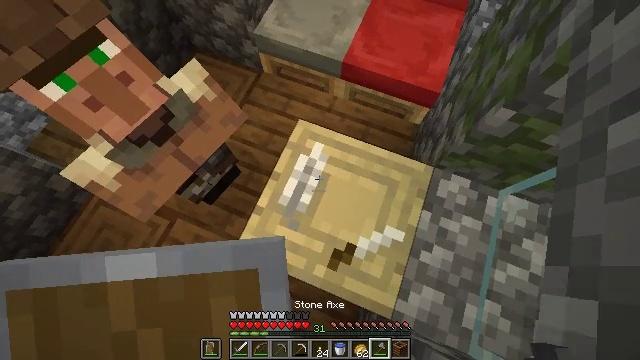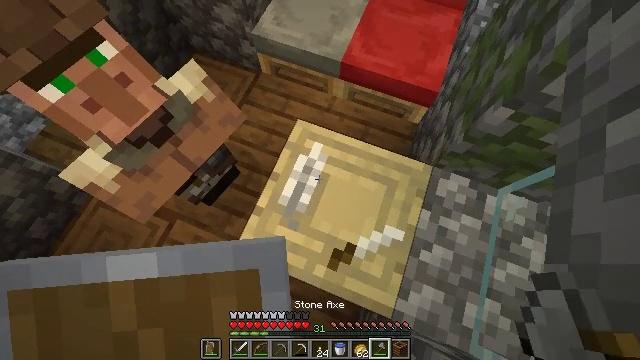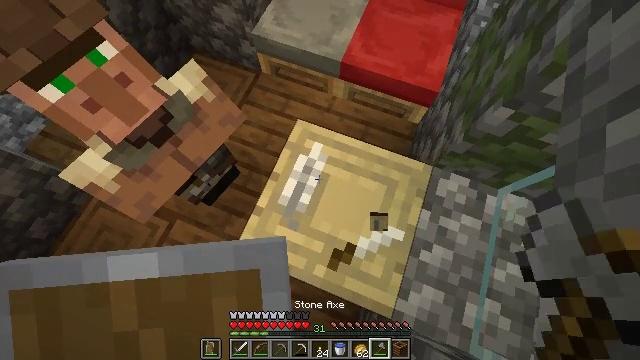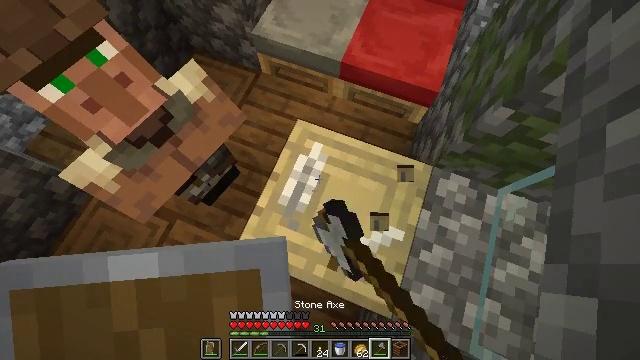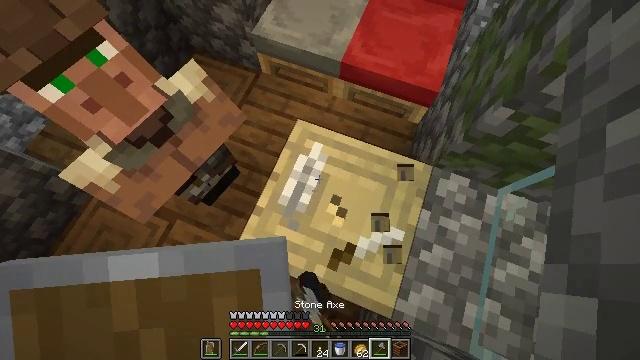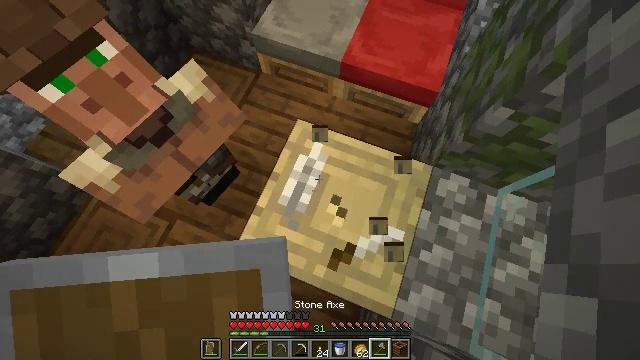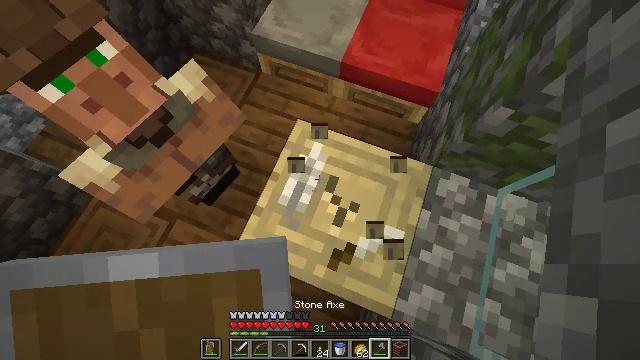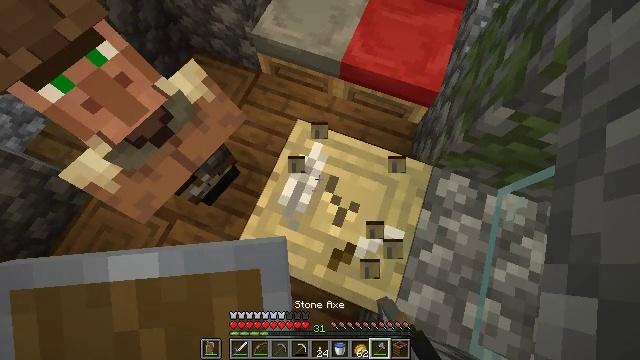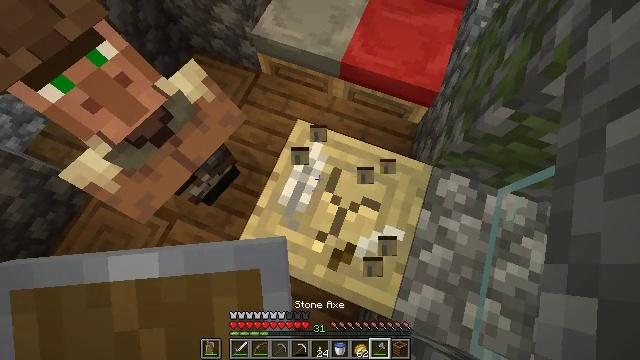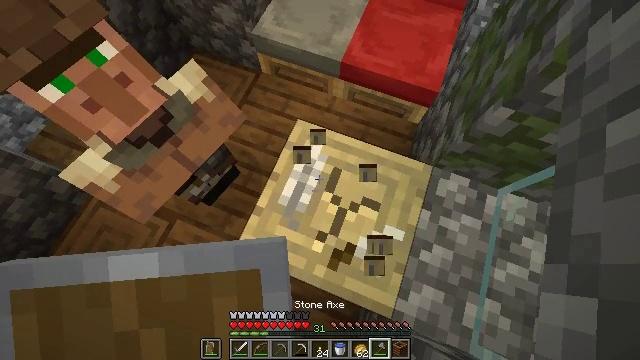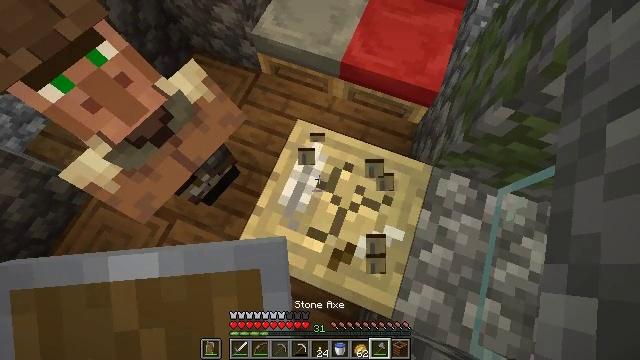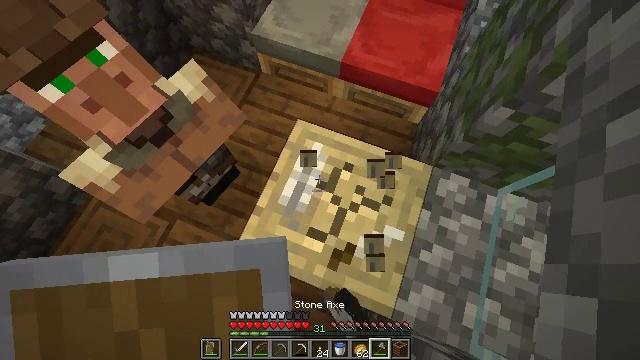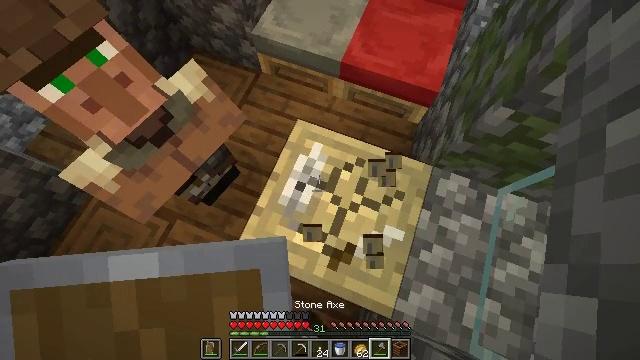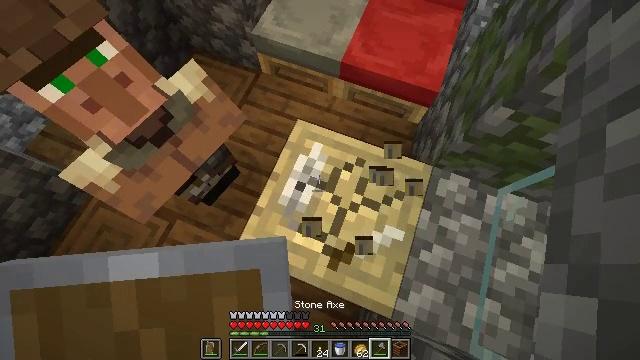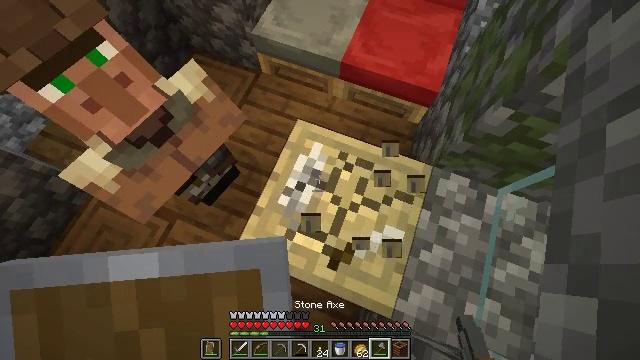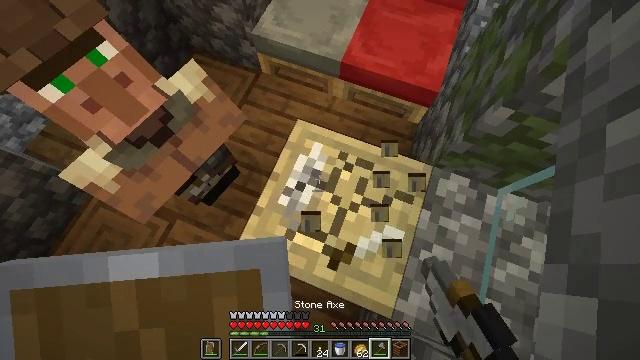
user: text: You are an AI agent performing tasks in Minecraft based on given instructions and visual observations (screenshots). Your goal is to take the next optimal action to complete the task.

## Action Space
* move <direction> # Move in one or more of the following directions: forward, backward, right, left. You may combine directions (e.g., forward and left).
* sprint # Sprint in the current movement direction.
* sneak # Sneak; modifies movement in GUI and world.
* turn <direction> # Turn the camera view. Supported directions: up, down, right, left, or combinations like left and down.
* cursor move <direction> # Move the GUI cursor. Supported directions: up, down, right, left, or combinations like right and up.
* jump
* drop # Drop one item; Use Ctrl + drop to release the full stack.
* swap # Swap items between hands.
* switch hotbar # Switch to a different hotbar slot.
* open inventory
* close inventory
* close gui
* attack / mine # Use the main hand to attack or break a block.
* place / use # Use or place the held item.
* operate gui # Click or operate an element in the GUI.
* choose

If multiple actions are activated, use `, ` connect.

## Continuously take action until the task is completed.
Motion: motion action
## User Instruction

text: Left click on the fletching table to mine it.
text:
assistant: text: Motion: no_op
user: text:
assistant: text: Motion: attack / mine
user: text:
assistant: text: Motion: attack / mine
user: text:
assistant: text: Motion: attack / mine
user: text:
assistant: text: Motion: attack / mine
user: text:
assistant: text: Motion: attack / mine
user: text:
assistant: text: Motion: attack / mine
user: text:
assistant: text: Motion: attack / mine
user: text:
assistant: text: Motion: attack / mine
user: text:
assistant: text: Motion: attack / mine
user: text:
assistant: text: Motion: attack / mine
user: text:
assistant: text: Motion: attack / mine
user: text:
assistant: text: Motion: attack / mine
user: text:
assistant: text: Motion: attack / mine
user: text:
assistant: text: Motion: attack / mine
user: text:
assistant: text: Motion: attack / mine
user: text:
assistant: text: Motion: attack / mine
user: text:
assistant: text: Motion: attack / mine
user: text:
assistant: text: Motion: attack / mine
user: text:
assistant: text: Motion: attack / mine
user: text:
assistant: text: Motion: attack / mine
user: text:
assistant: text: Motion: attack / mine
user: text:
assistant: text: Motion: attack / mine
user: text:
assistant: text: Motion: attack / mine
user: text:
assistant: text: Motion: open inventory
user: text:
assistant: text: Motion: open inventory
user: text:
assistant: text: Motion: open inventory